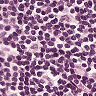
Metastatic tissue present: no